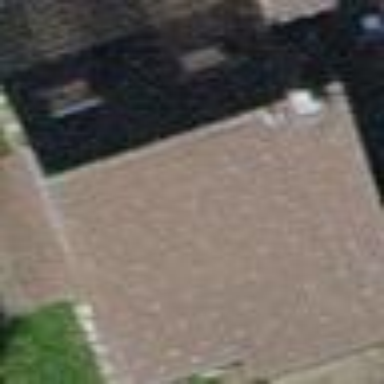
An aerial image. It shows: Semidetached house with gabled roof.